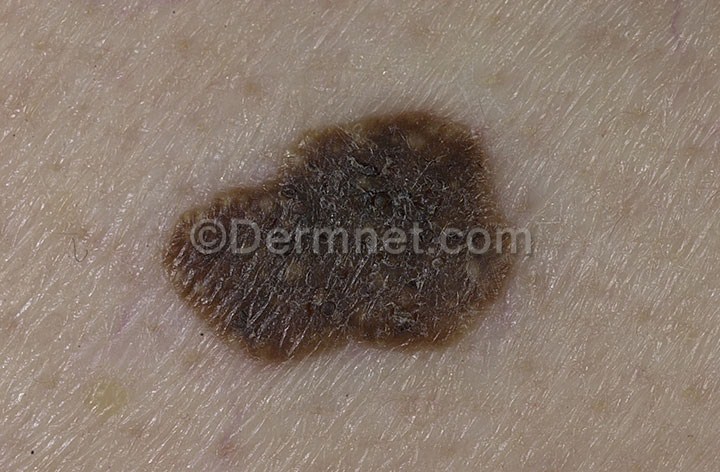
Disease: Seborrheic Keratoses and other Benign Tumors